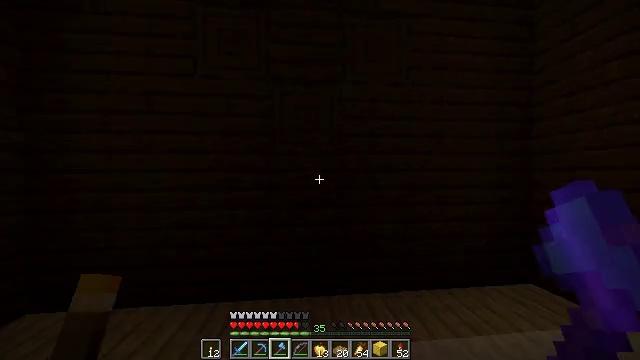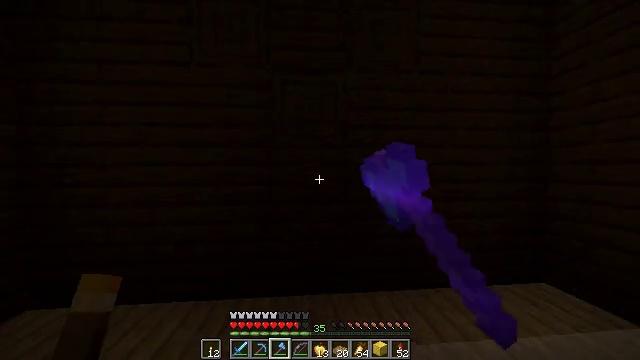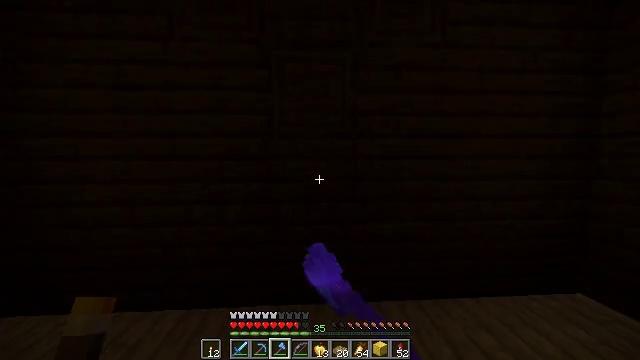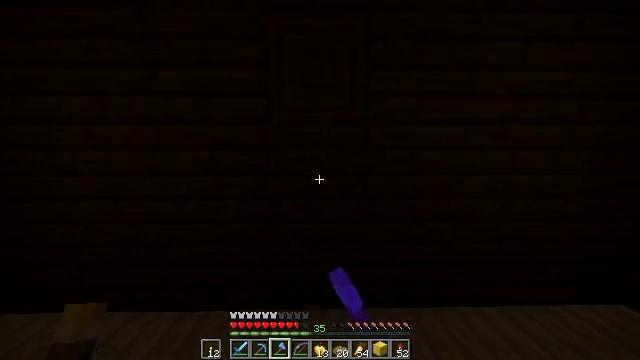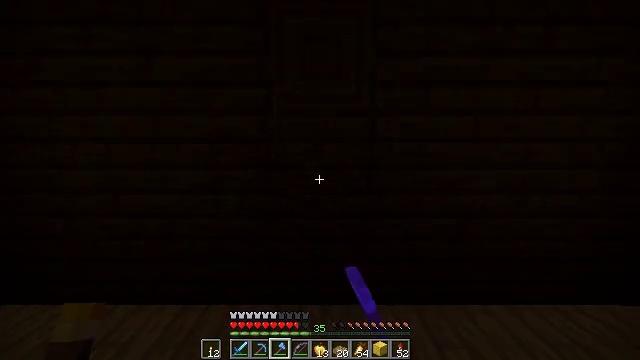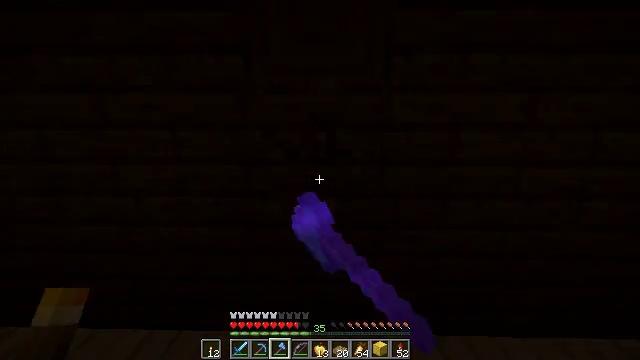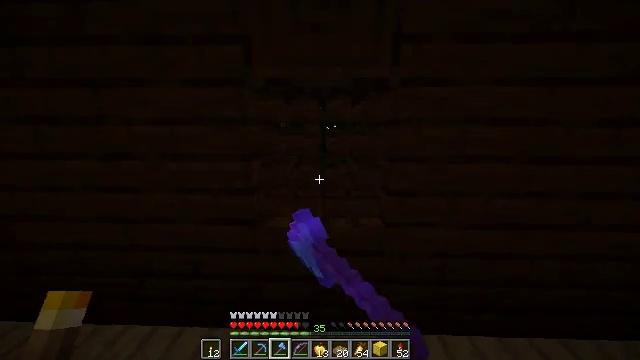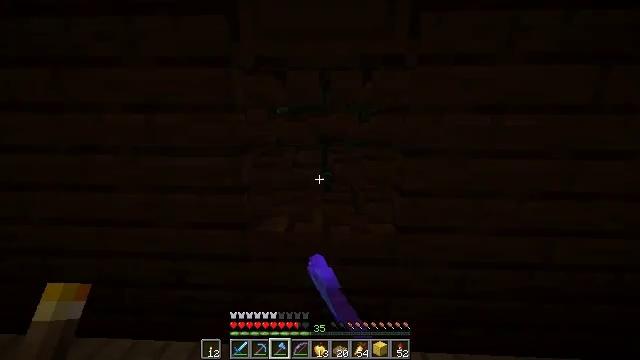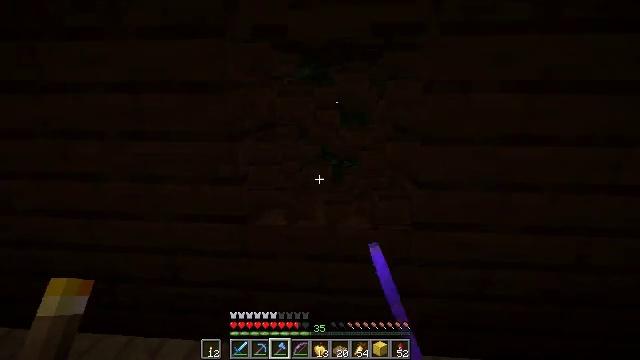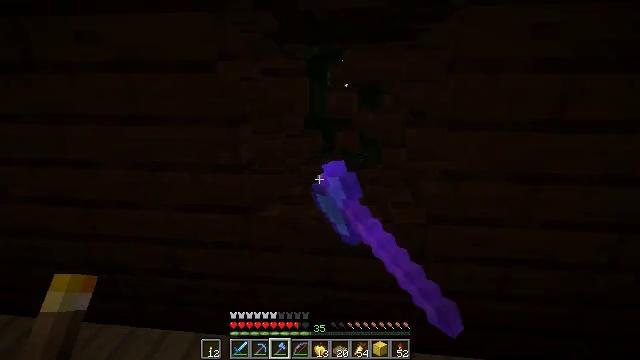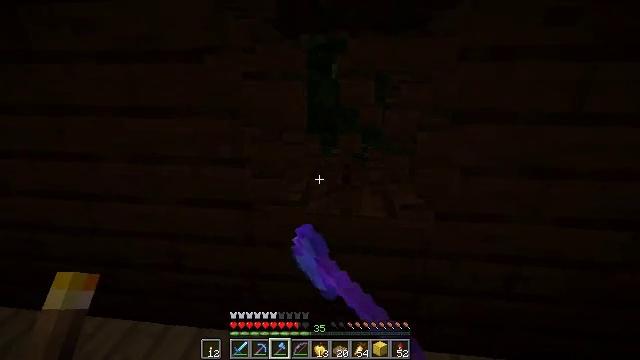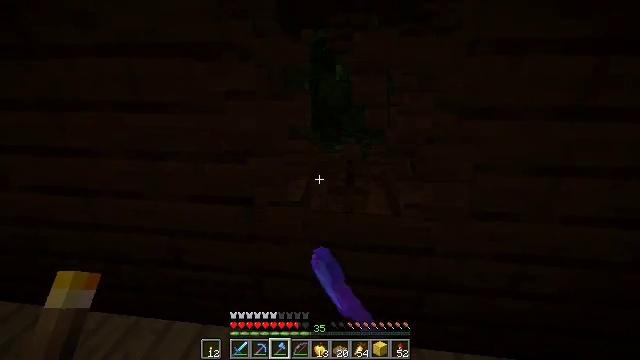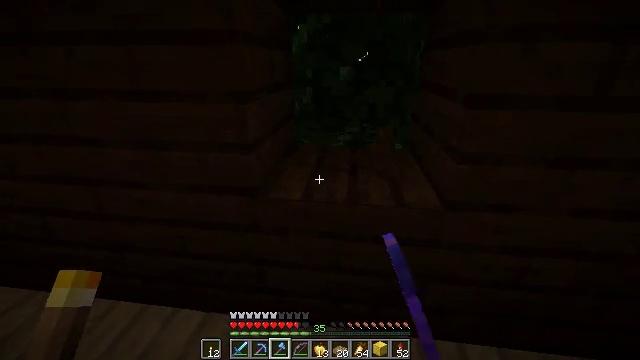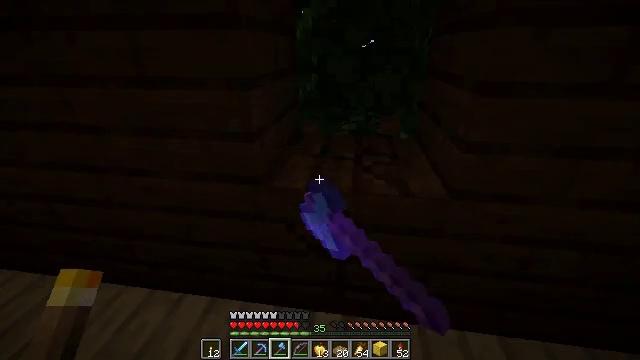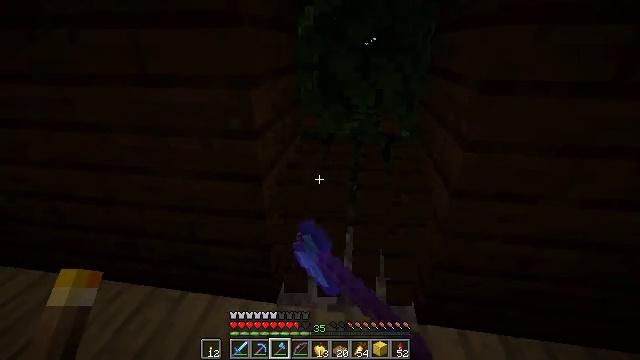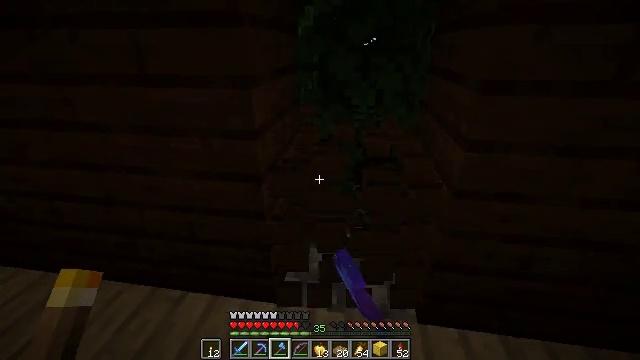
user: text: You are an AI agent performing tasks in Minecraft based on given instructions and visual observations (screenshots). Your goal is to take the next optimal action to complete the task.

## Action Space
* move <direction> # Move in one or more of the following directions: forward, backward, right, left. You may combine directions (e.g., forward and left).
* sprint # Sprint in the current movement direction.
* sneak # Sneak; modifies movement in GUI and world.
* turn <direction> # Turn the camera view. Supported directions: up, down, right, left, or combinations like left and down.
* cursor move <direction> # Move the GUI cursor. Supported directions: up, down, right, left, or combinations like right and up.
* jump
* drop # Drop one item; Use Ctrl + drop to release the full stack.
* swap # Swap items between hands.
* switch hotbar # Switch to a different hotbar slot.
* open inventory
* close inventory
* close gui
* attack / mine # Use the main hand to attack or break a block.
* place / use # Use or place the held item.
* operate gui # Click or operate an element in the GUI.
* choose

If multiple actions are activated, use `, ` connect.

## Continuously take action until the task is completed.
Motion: motion action
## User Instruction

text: Collect dark oak planks from a structure.
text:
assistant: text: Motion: move forward, sprint, turn down, attack / mine
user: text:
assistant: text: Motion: move forward, sprint, turn left and down, attack / mine
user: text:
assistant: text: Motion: move forward, sprint, turn left and down, attack / mine
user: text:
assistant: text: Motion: move forward, sprint, turn left and down, attack / mine
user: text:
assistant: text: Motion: move forward, sprint, turn down, attack / mine
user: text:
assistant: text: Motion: turn down, attack / mine
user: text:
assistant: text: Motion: turn down, attack / mine
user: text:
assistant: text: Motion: turn left and down, attack / mine
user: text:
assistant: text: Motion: turn left and down, attack / mine
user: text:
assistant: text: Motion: turn down, attack / mine
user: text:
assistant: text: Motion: attack / mine
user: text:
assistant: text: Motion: turn down, attack / mine
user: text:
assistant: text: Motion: turn down, attack / mine
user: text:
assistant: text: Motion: attack / mine
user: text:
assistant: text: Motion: attack / mine
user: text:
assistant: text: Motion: move forward, attack / mine
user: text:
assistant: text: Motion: move forward, attack / mine
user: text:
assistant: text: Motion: move forward, attack / mine
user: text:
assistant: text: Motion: move forward, turn up, attack / mine
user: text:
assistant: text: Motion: move forward, turn right and up, attack / mine
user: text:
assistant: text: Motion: move forward, turn up, attack / mine
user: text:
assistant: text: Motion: move forward, turn up, attack / mine
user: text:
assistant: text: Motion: turn left, attack / mine
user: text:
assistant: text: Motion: turn left, attack / mine
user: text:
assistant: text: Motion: turn left, attack / mine
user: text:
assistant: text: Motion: turn left, attack / mine
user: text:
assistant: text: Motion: turn left, attack / mine
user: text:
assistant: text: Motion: attack / mine
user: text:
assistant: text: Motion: turn left, attack / mine
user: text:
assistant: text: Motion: turn left and down, attack / mine